Aerial crown-view tile of a tropical tree (Barro Colorado Island, Panama), acquired 20250217:
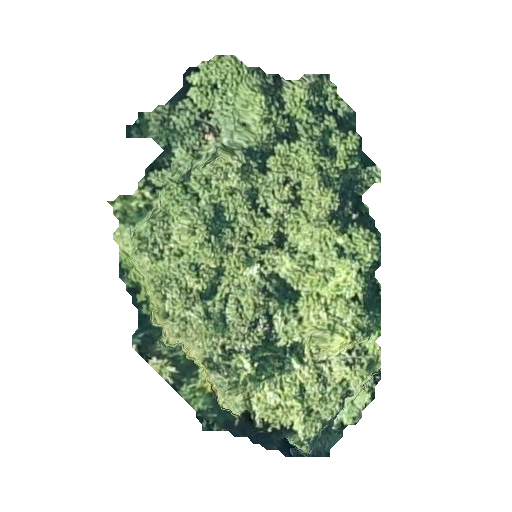
Species: Tachigali panamensis
GBIF accepted scientific name: Tachigali panamensis
Crown area: 120.41 m²